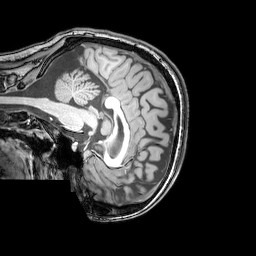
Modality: T1w
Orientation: sagittal
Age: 25
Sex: female
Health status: healthy
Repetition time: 0.081 s
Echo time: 0.037 s